Aerial crown-view tile of a tropical tree (Barro Colorado Island, Panama), acquired 20250414:
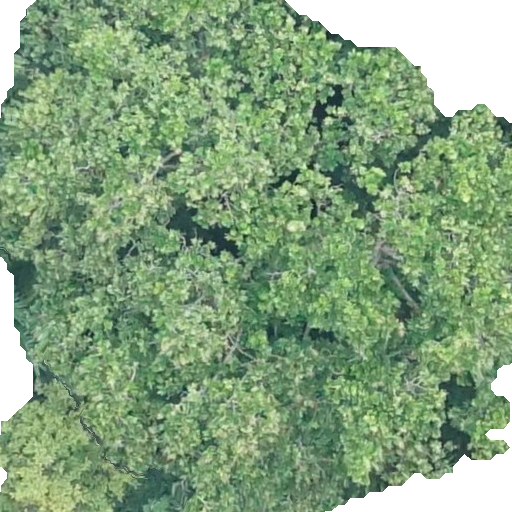
Species: Anacardium excelsum
GBIF accepted scientific name: Anacardium excelsum
Crown area: 399.3 m²